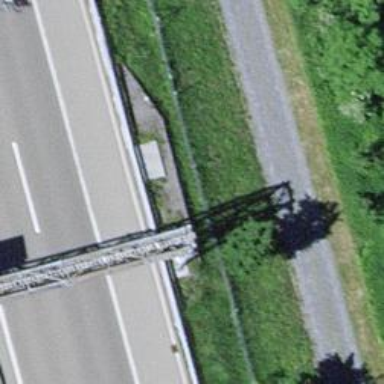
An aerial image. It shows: Gantry designed for traffic information purposes.